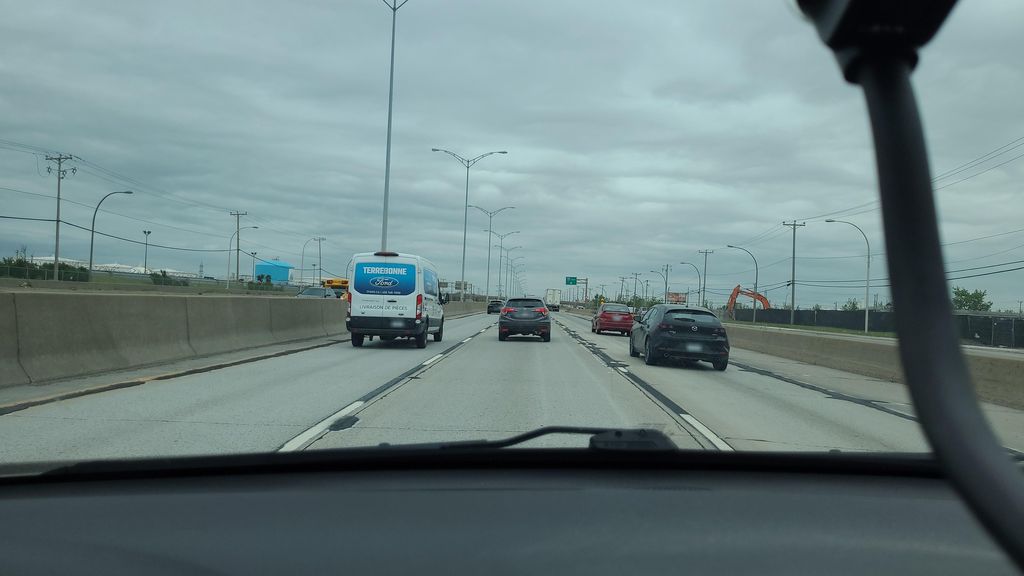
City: montreal